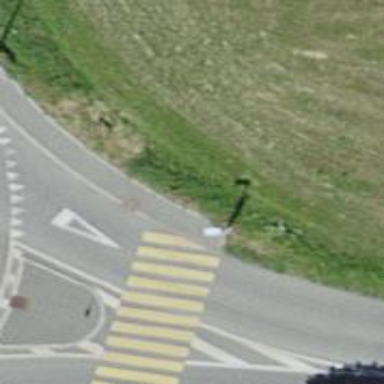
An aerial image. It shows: Kerb serving as barrier.